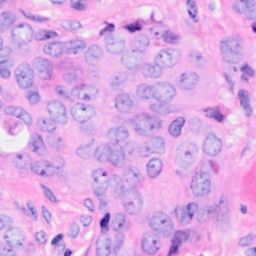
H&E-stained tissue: Breast